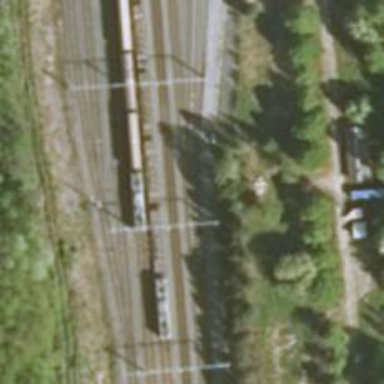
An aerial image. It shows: Railway with continuous electrified contact lines.